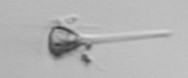
Label: Asterionellopsis_glacialis